Question: I have upgrade resharper version with following details:
> JetBrains ReSharper 8.1 C# Edition Build 8.1.23.546 on
2013-12-12T08:30:52
I remember this used to work in previous version but since I upgraded to 8.1 I am missing this feature. Basically I am talking about resharper suggestion for auto variable name completion.

Is it just disable or removed? If disabled by default how can I enable it?
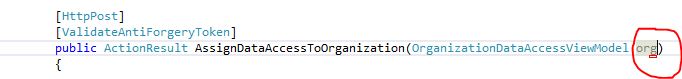
Answer: Go to
> ReSharper -> Options -> IntelliSense -> Completion Behavior
Here you can get the setting to enable/disable the auto completion.
Mark that you have the option to specify, after how many character, the auto completion is thrown.